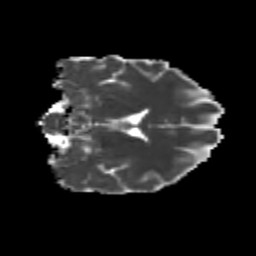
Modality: MD
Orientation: coronal
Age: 25
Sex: female
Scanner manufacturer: siemens
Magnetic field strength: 3 T
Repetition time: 3.5 s
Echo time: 0.104 s